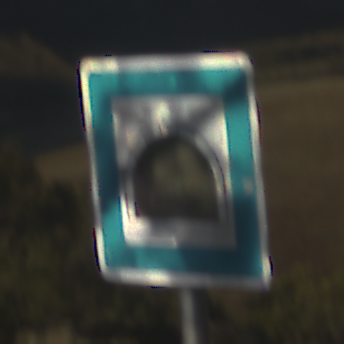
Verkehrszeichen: Tunnel
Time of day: SunriseSunset
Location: Outdoor (Nature)
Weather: Clear
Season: NotSpecified
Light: Natural